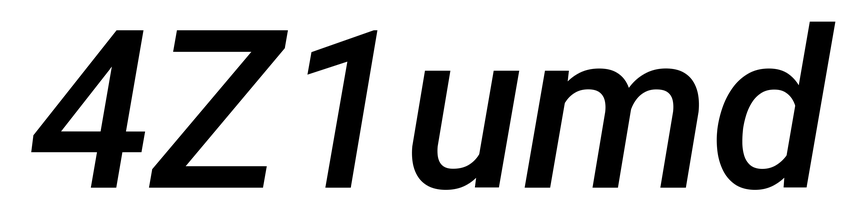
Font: Roboto-Italic_Medium_Italic